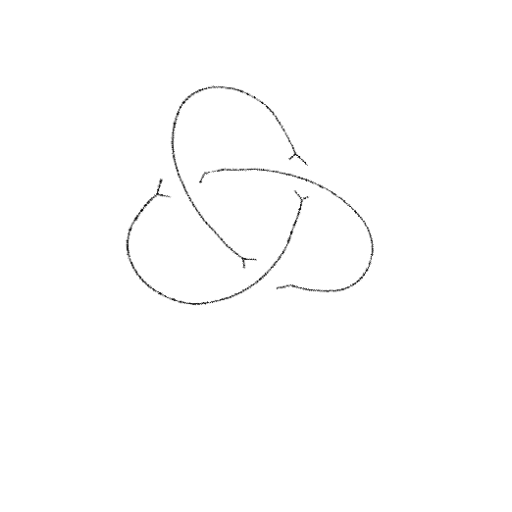
Crossing number: 3